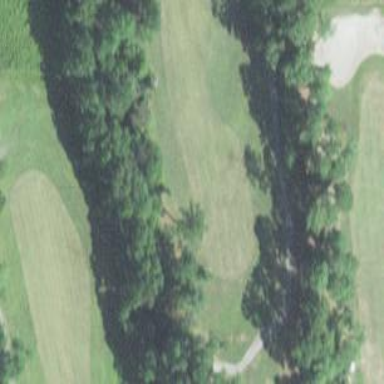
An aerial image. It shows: Grassy area serving as fairway for golf.